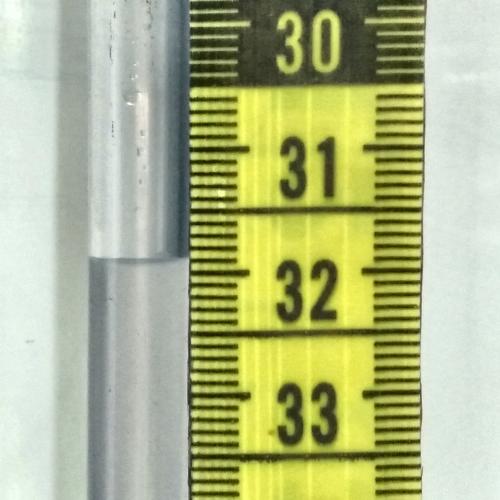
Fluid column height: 31.9 cm